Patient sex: M
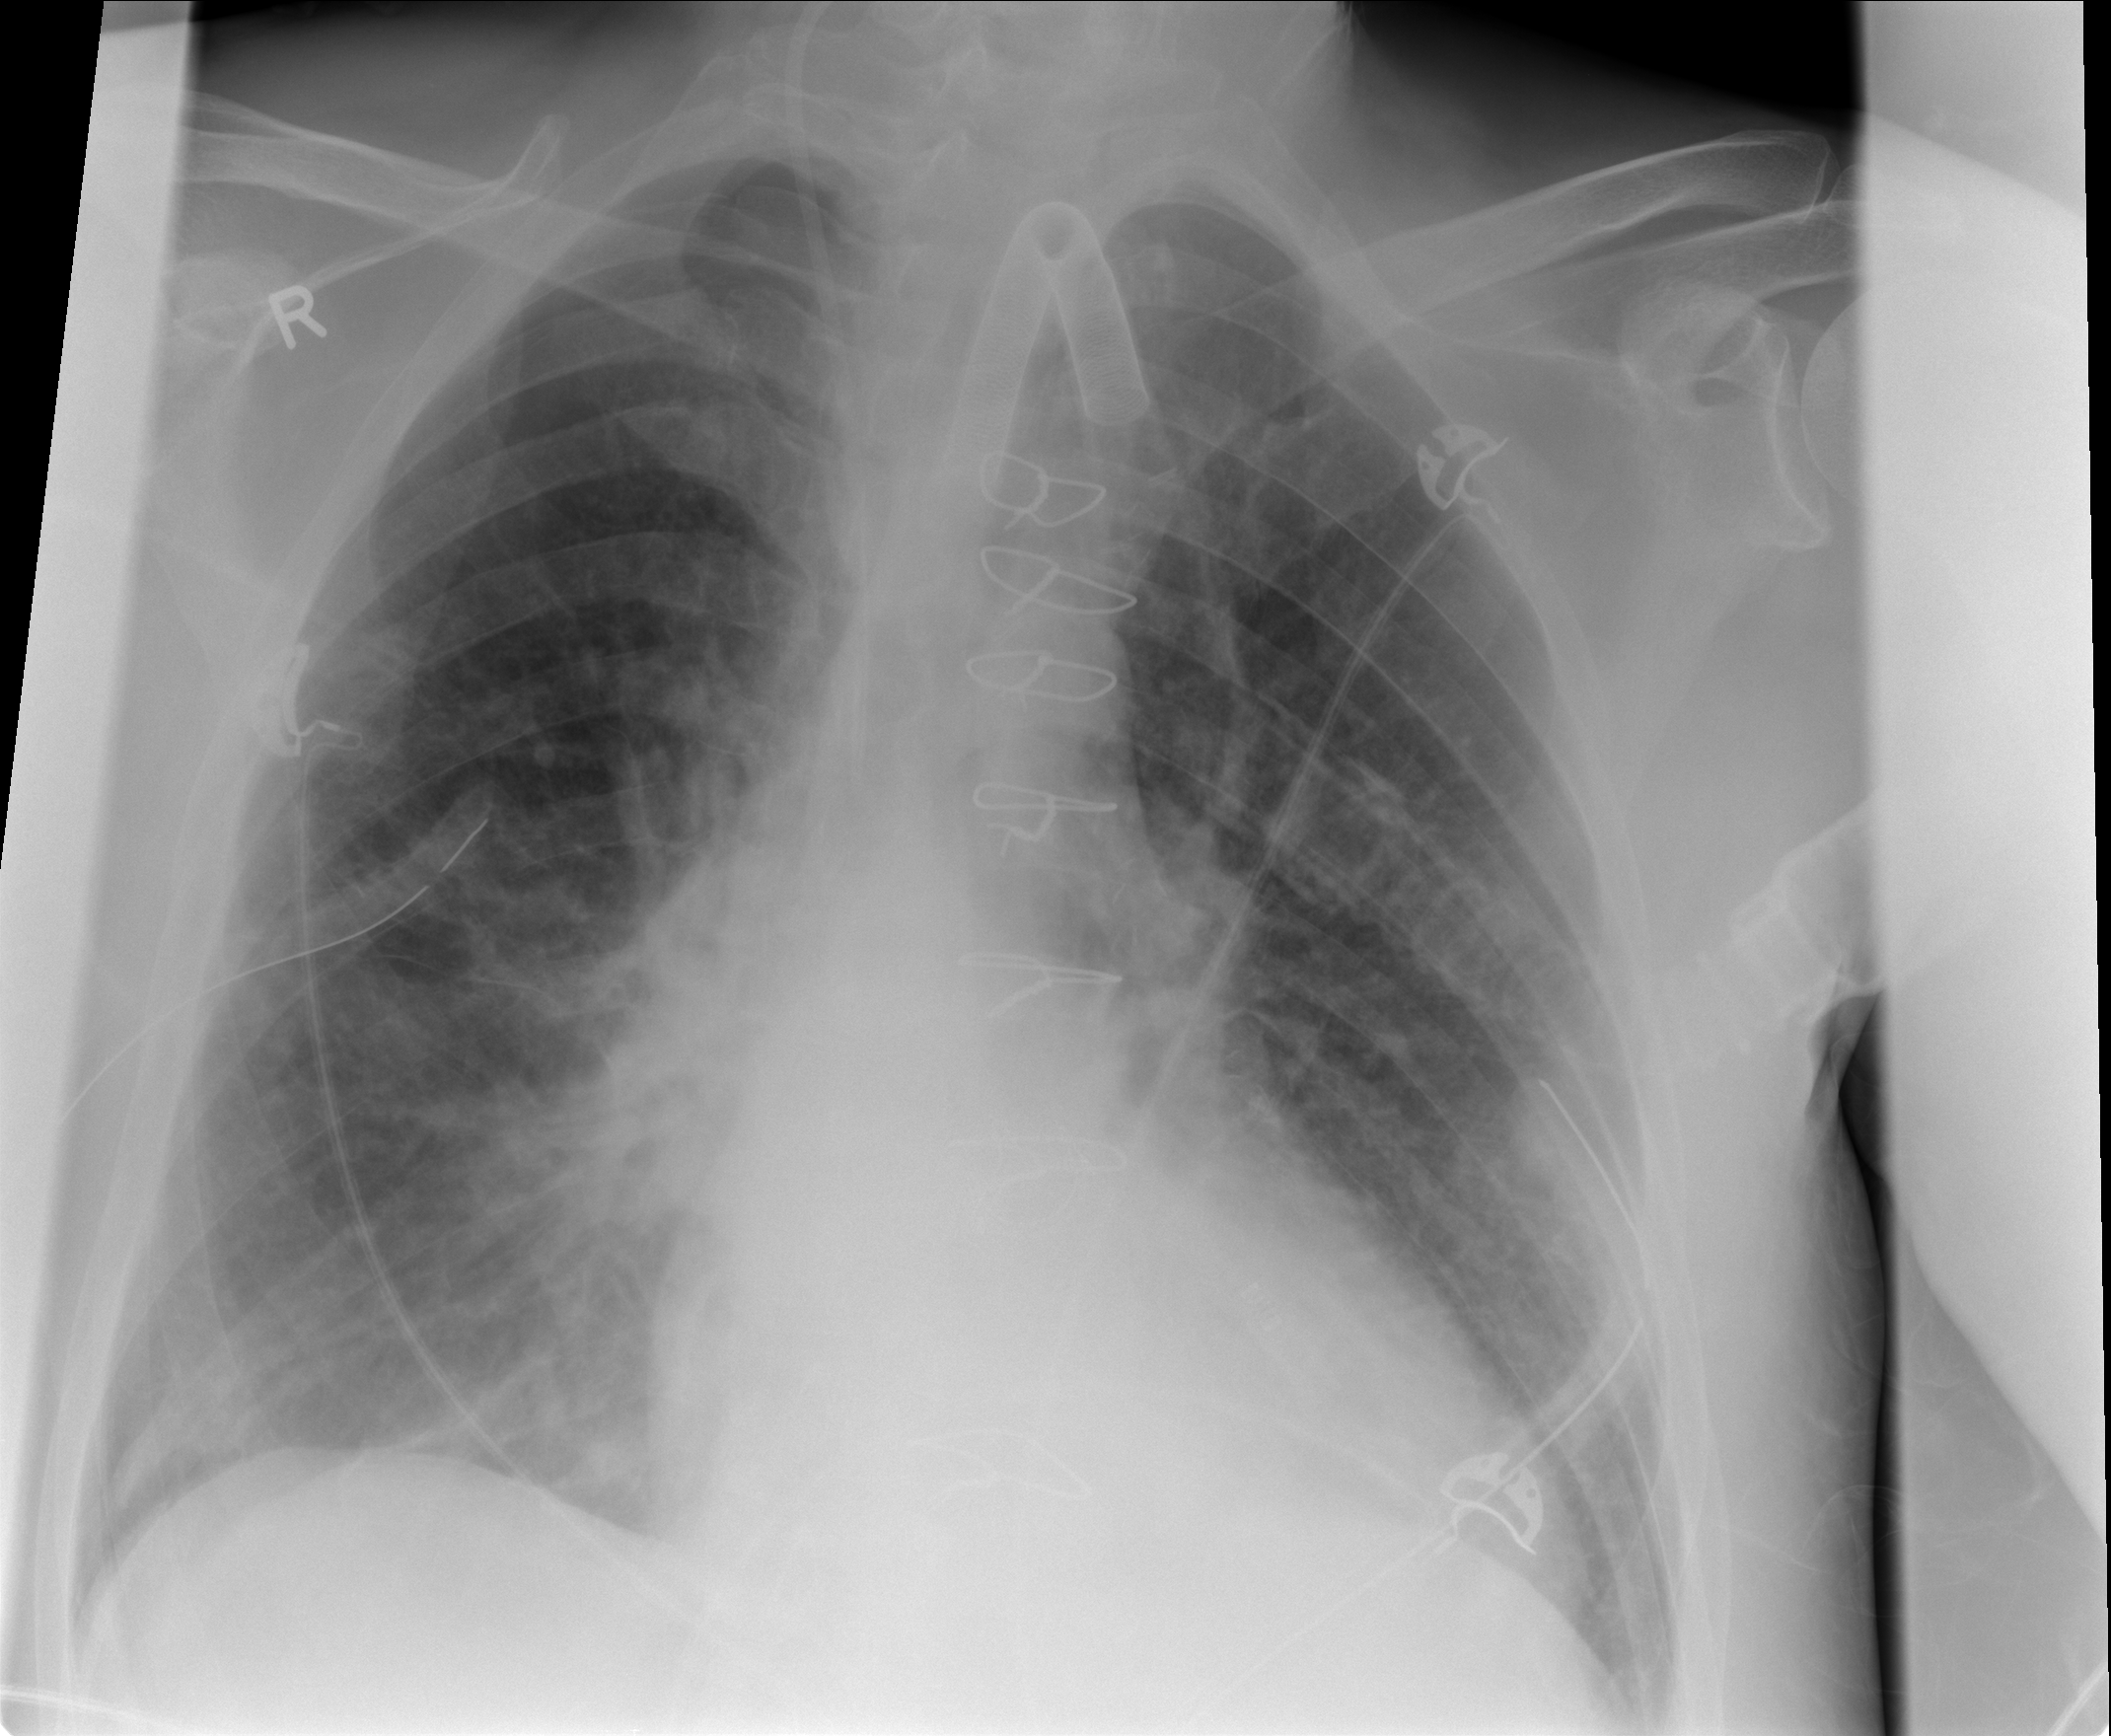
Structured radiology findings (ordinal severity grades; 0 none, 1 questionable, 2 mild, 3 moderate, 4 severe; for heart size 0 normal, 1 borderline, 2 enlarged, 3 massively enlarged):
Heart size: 1
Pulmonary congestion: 2
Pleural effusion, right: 0
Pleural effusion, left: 0
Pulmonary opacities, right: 0
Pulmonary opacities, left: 0
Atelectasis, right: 0
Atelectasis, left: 0